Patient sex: F
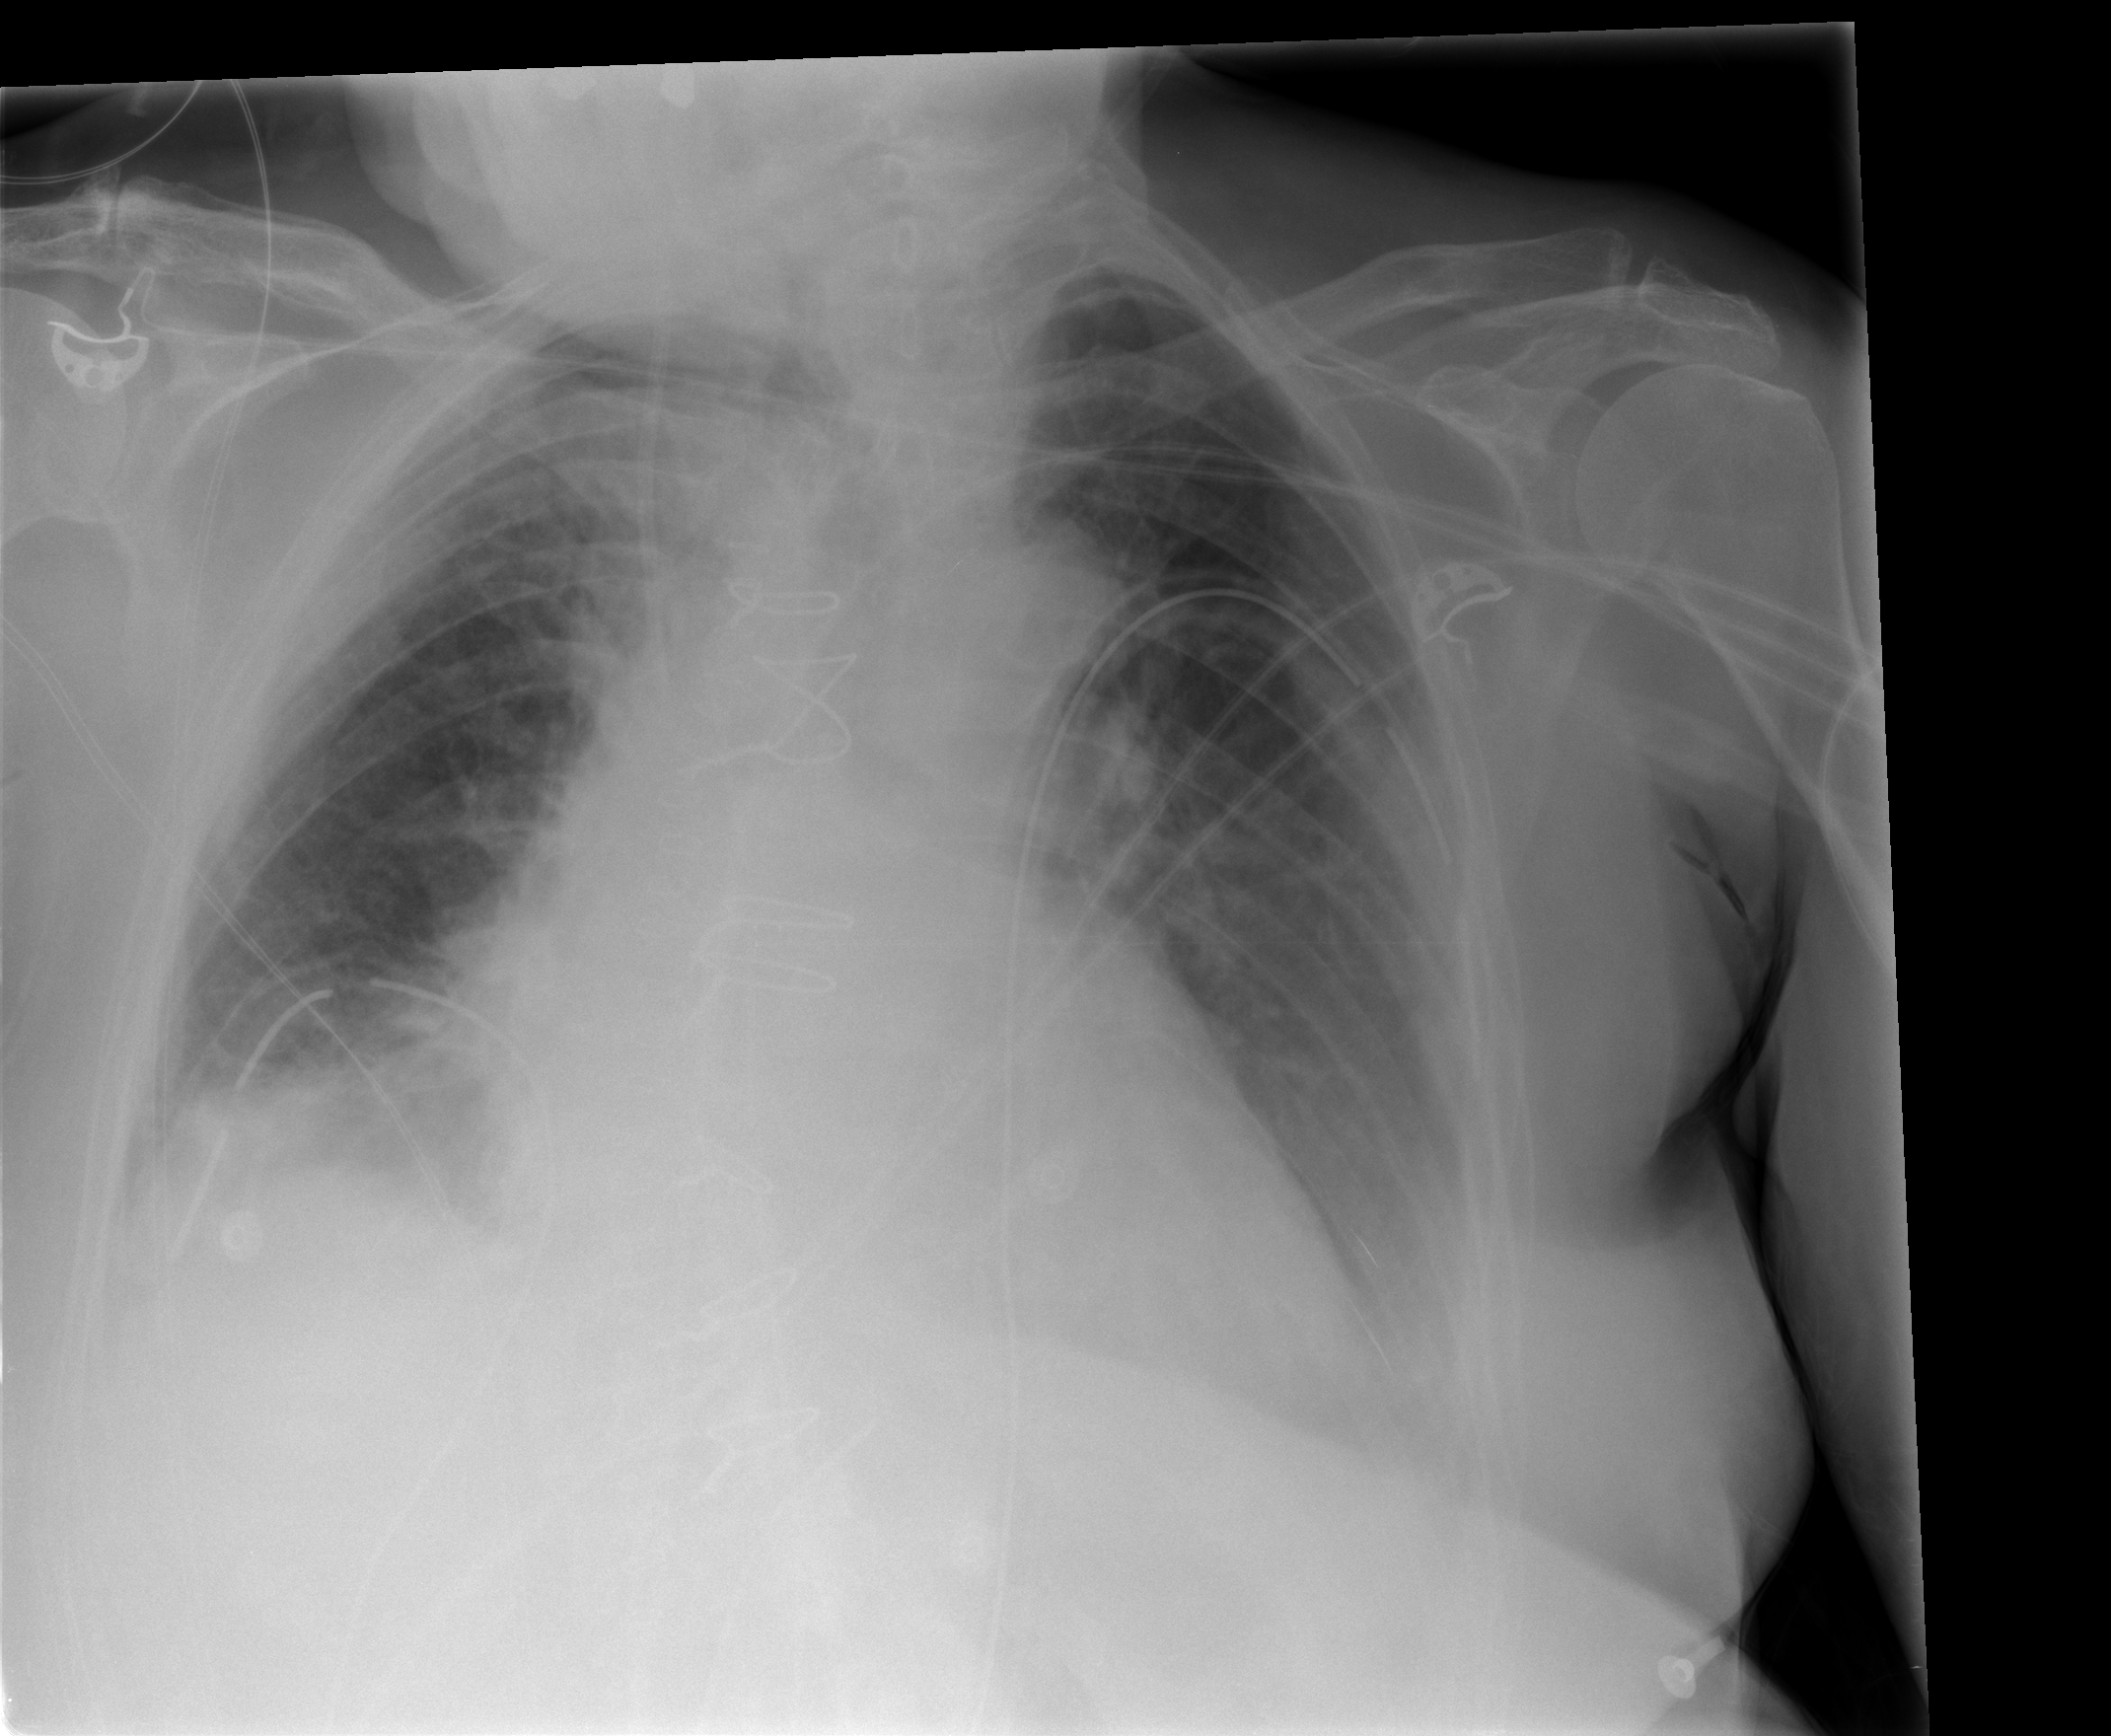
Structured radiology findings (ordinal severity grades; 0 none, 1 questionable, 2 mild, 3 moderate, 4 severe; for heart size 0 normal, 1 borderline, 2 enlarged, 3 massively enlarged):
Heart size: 2
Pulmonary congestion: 0
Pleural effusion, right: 0
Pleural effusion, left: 2
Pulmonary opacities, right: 0
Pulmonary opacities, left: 0
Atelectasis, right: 2
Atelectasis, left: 2